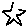
Label: star